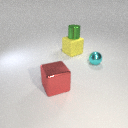
large yellow rubber cube below small green metal cylinder